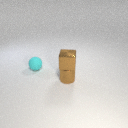
small cyan rubber sphere to the left of small brown metal cylinder